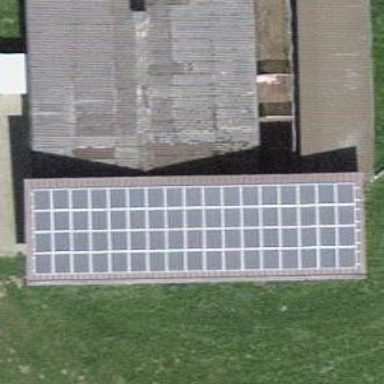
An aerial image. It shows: Solar power generator utilizing photovoltaic technology with solar photovoltaic panels.